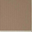
Piece: xx